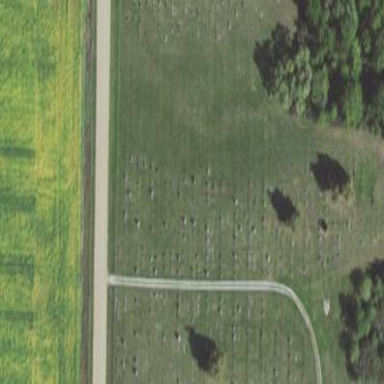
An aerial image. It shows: Cemetery.